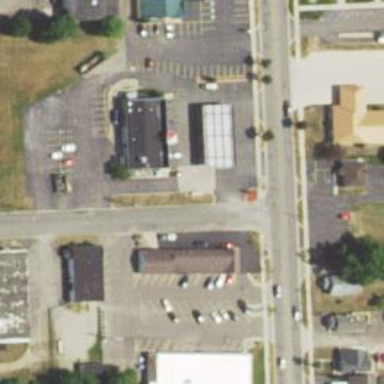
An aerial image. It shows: Convenience shop.